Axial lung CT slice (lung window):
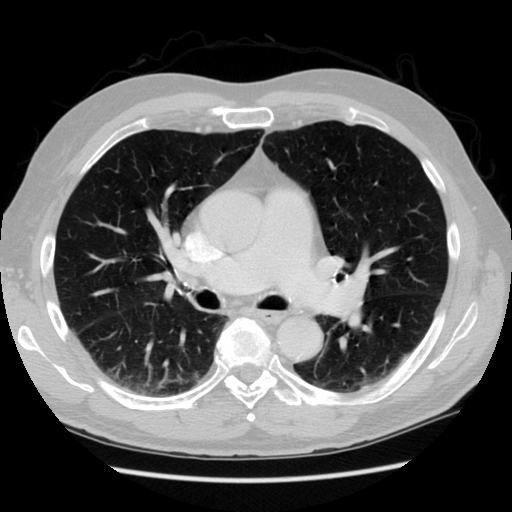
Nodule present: no